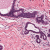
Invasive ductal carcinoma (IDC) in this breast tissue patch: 0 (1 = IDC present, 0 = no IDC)